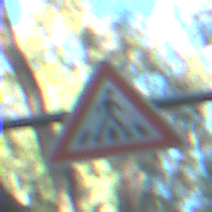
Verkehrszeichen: FussgaengerueberwegLinks
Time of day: MorningAfternoon
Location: Outdoor (Nature)
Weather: Clear
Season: NotSpecified
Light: Natural